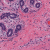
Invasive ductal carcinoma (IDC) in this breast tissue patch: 0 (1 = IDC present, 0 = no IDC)